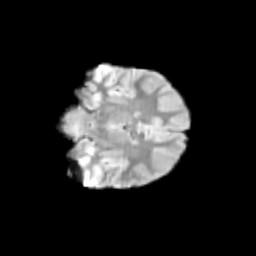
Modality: T2w
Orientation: coronal
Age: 9
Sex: female
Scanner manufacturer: siemens
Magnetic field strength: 3 T
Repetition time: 3.8 s
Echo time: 0.07 s